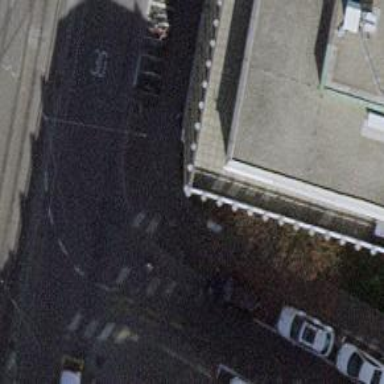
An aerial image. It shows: Kerb barrier.